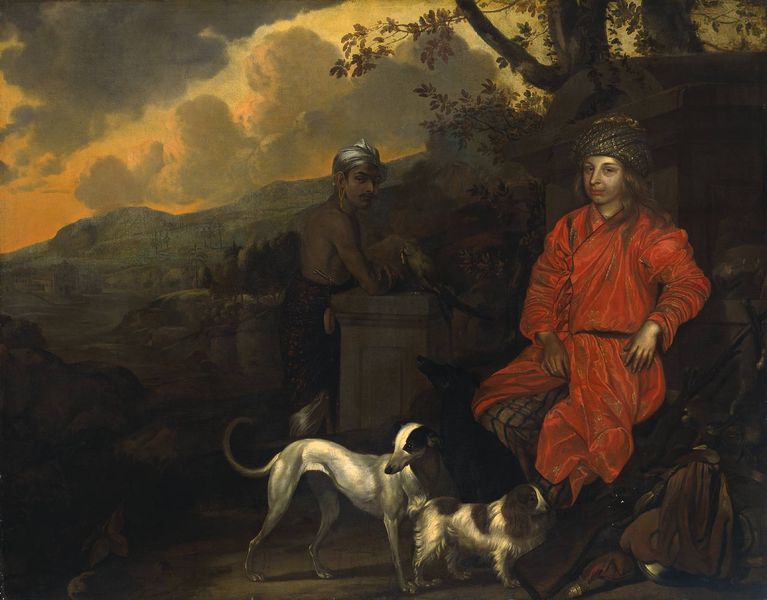
Titel: Phillipus Baldaeus and a Sinhalese Man near the Church of Paneteripou, Phillipus Baldeus und ein Sinalese nahe der Kirche von Paneteripou
Künstler: Johan de la Rocquette
Standort: Amsterdam
Institution: Rijksmuseum
Schlagwörter: baum, berg, blau, blätter, dunkel, felsen, gemälde, hand, himmel, körper, laub, mann, nackt, schatten, vogel, weiß, wolken, bäume, gelb, grün, landschaft, sitzen, äste, abend, braun, frau, haar, hut, kariert, licht, männer, nacht, ohrring, orange, schwarz, straße, säule, ölbild, blick, gürtel, haus, hund, hunde, rot, tiere, weg, herren, malerei, hose, mütze, diener, inkarnat, sockel, stehen, stein, steine, bildnis, herr, hände, portrait, porträt, öl, ast, dämmerung, häuser, hügel, stamm, weite, zweige, pfad, sonne, gewand, haare, mantel, sitzend, adel, frontal, lippen, rosa, seide, tal, wald, bauern, genre, sack, garten, ruhe, zwei, abhang, berge, fels, gebirge, sonnenuntergang, klein, rast, arbeiter, stämme, podest, abendrot, exotik, abendstimmung, orient, waffen, waffe, bedrohlich, kiste, helm, treffen, beutel, tasche, jagd, landschaftsbild, portät, sklave, jäger, grab, gewehr, windhund, lanschaft, reise, abstützen, dienser, mohr, adelig, jagdhunde, windspiel, rucksack, tunika, indien, turban, turbane, besitz, jagdt, oreintalisch, rassen, rotes gewand, türke, abenteuer, fremd, ausrüstung, das fremde, the others, otherness, esotik